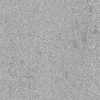
Atmospheric dust classification: dusty